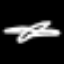
Label: airplane